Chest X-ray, PA view. Patient: 42 years old, sex M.
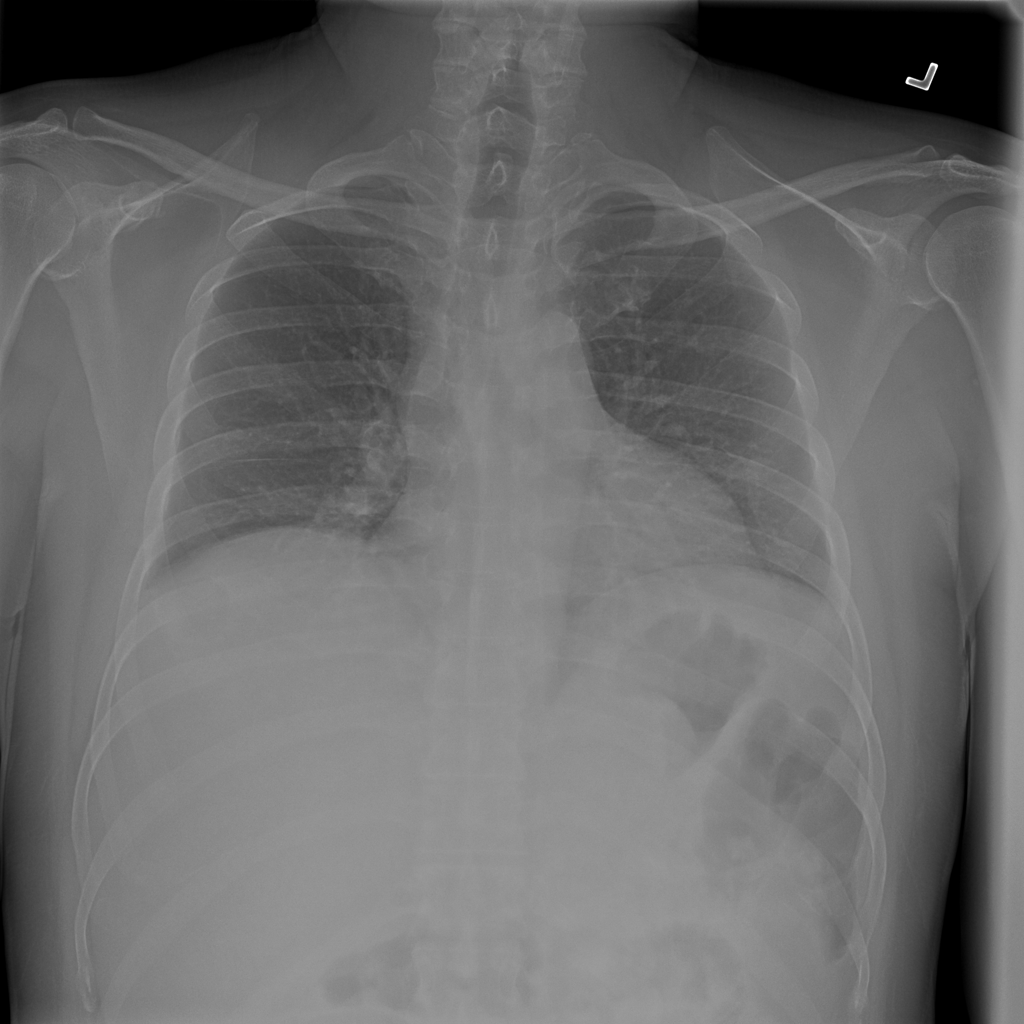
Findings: Atelectasis